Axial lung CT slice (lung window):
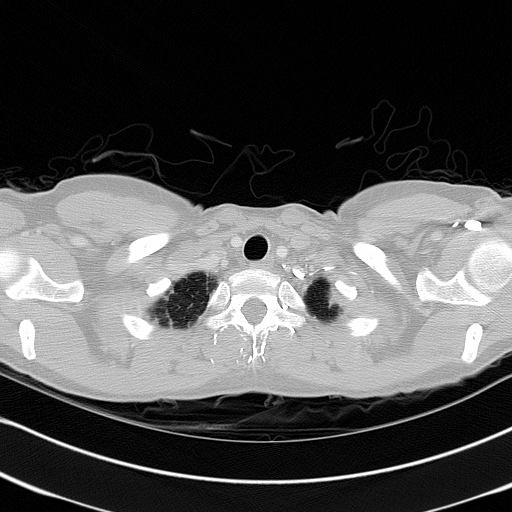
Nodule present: no